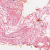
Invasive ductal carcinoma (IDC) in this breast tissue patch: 0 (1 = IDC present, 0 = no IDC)